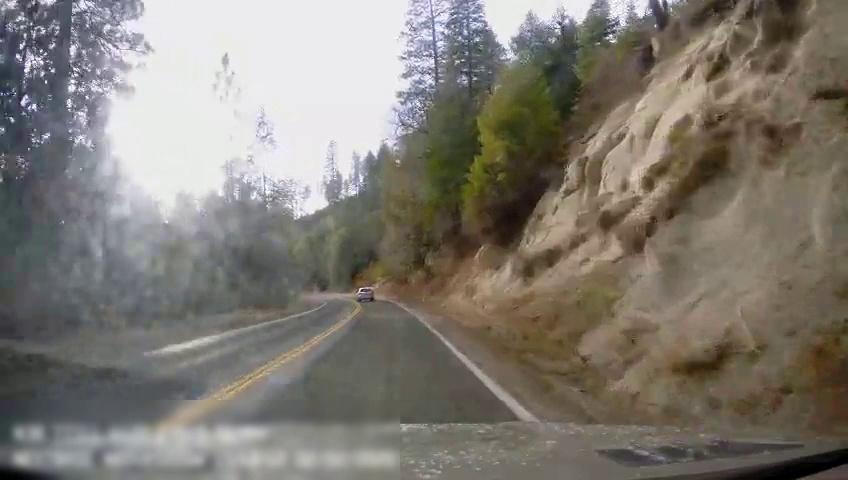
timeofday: Day
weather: Sunny
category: Drivable Space
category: Vehicles | Car
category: Lanes | Opposite Lane
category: Lanes | Current Lane
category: Lanes | Current Lane
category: Lanes | Current Lane